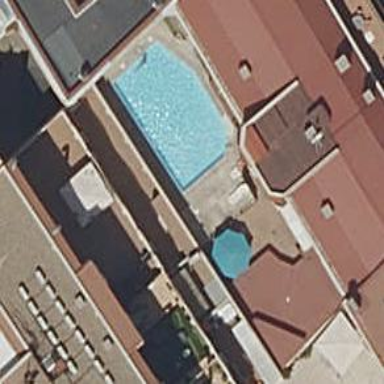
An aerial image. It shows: Swimming pool located in leisure land.